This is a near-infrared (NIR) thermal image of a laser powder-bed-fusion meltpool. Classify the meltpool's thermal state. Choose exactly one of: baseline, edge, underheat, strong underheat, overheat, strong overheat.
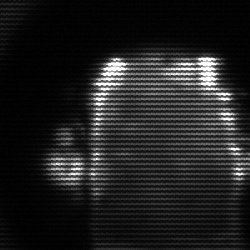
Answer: baseline